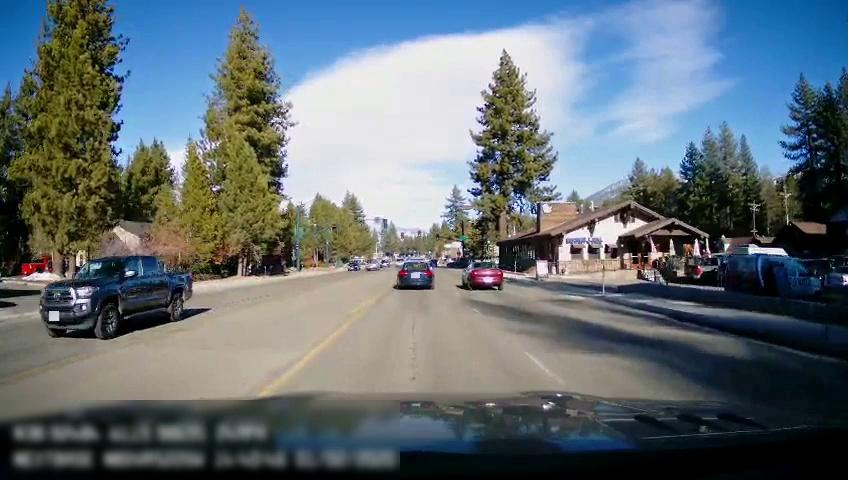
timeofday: Day
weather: Sunny
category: Drivable Space
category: Vehicles | Car
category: Vehicles | Car
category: Vehicles | Truck
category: Vehicles | Car
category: Lanes | Opposite Lane
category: Lanes | Current Lane
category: Lanes | Current Lane